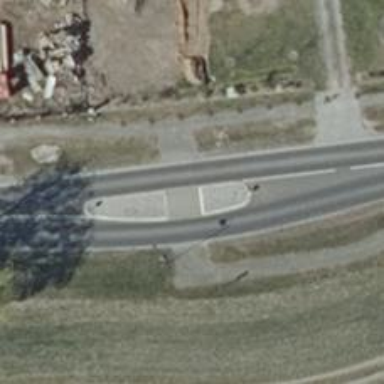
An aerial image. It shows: Unmarked crossing with traffic island.